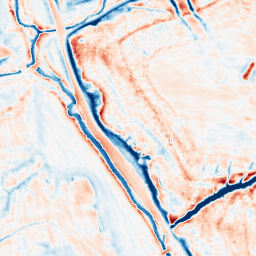
Category: edge_preserving
Decomposition family: anisotropic_diffusion
Decomposition parameters: iterations: 50
kappa: 100
gamma: 0.2
Upsampling method: sinc_blackman
Upsampling parameters: scale: 2
kernel_size: 4
Upsampling scale: 2